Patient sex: M
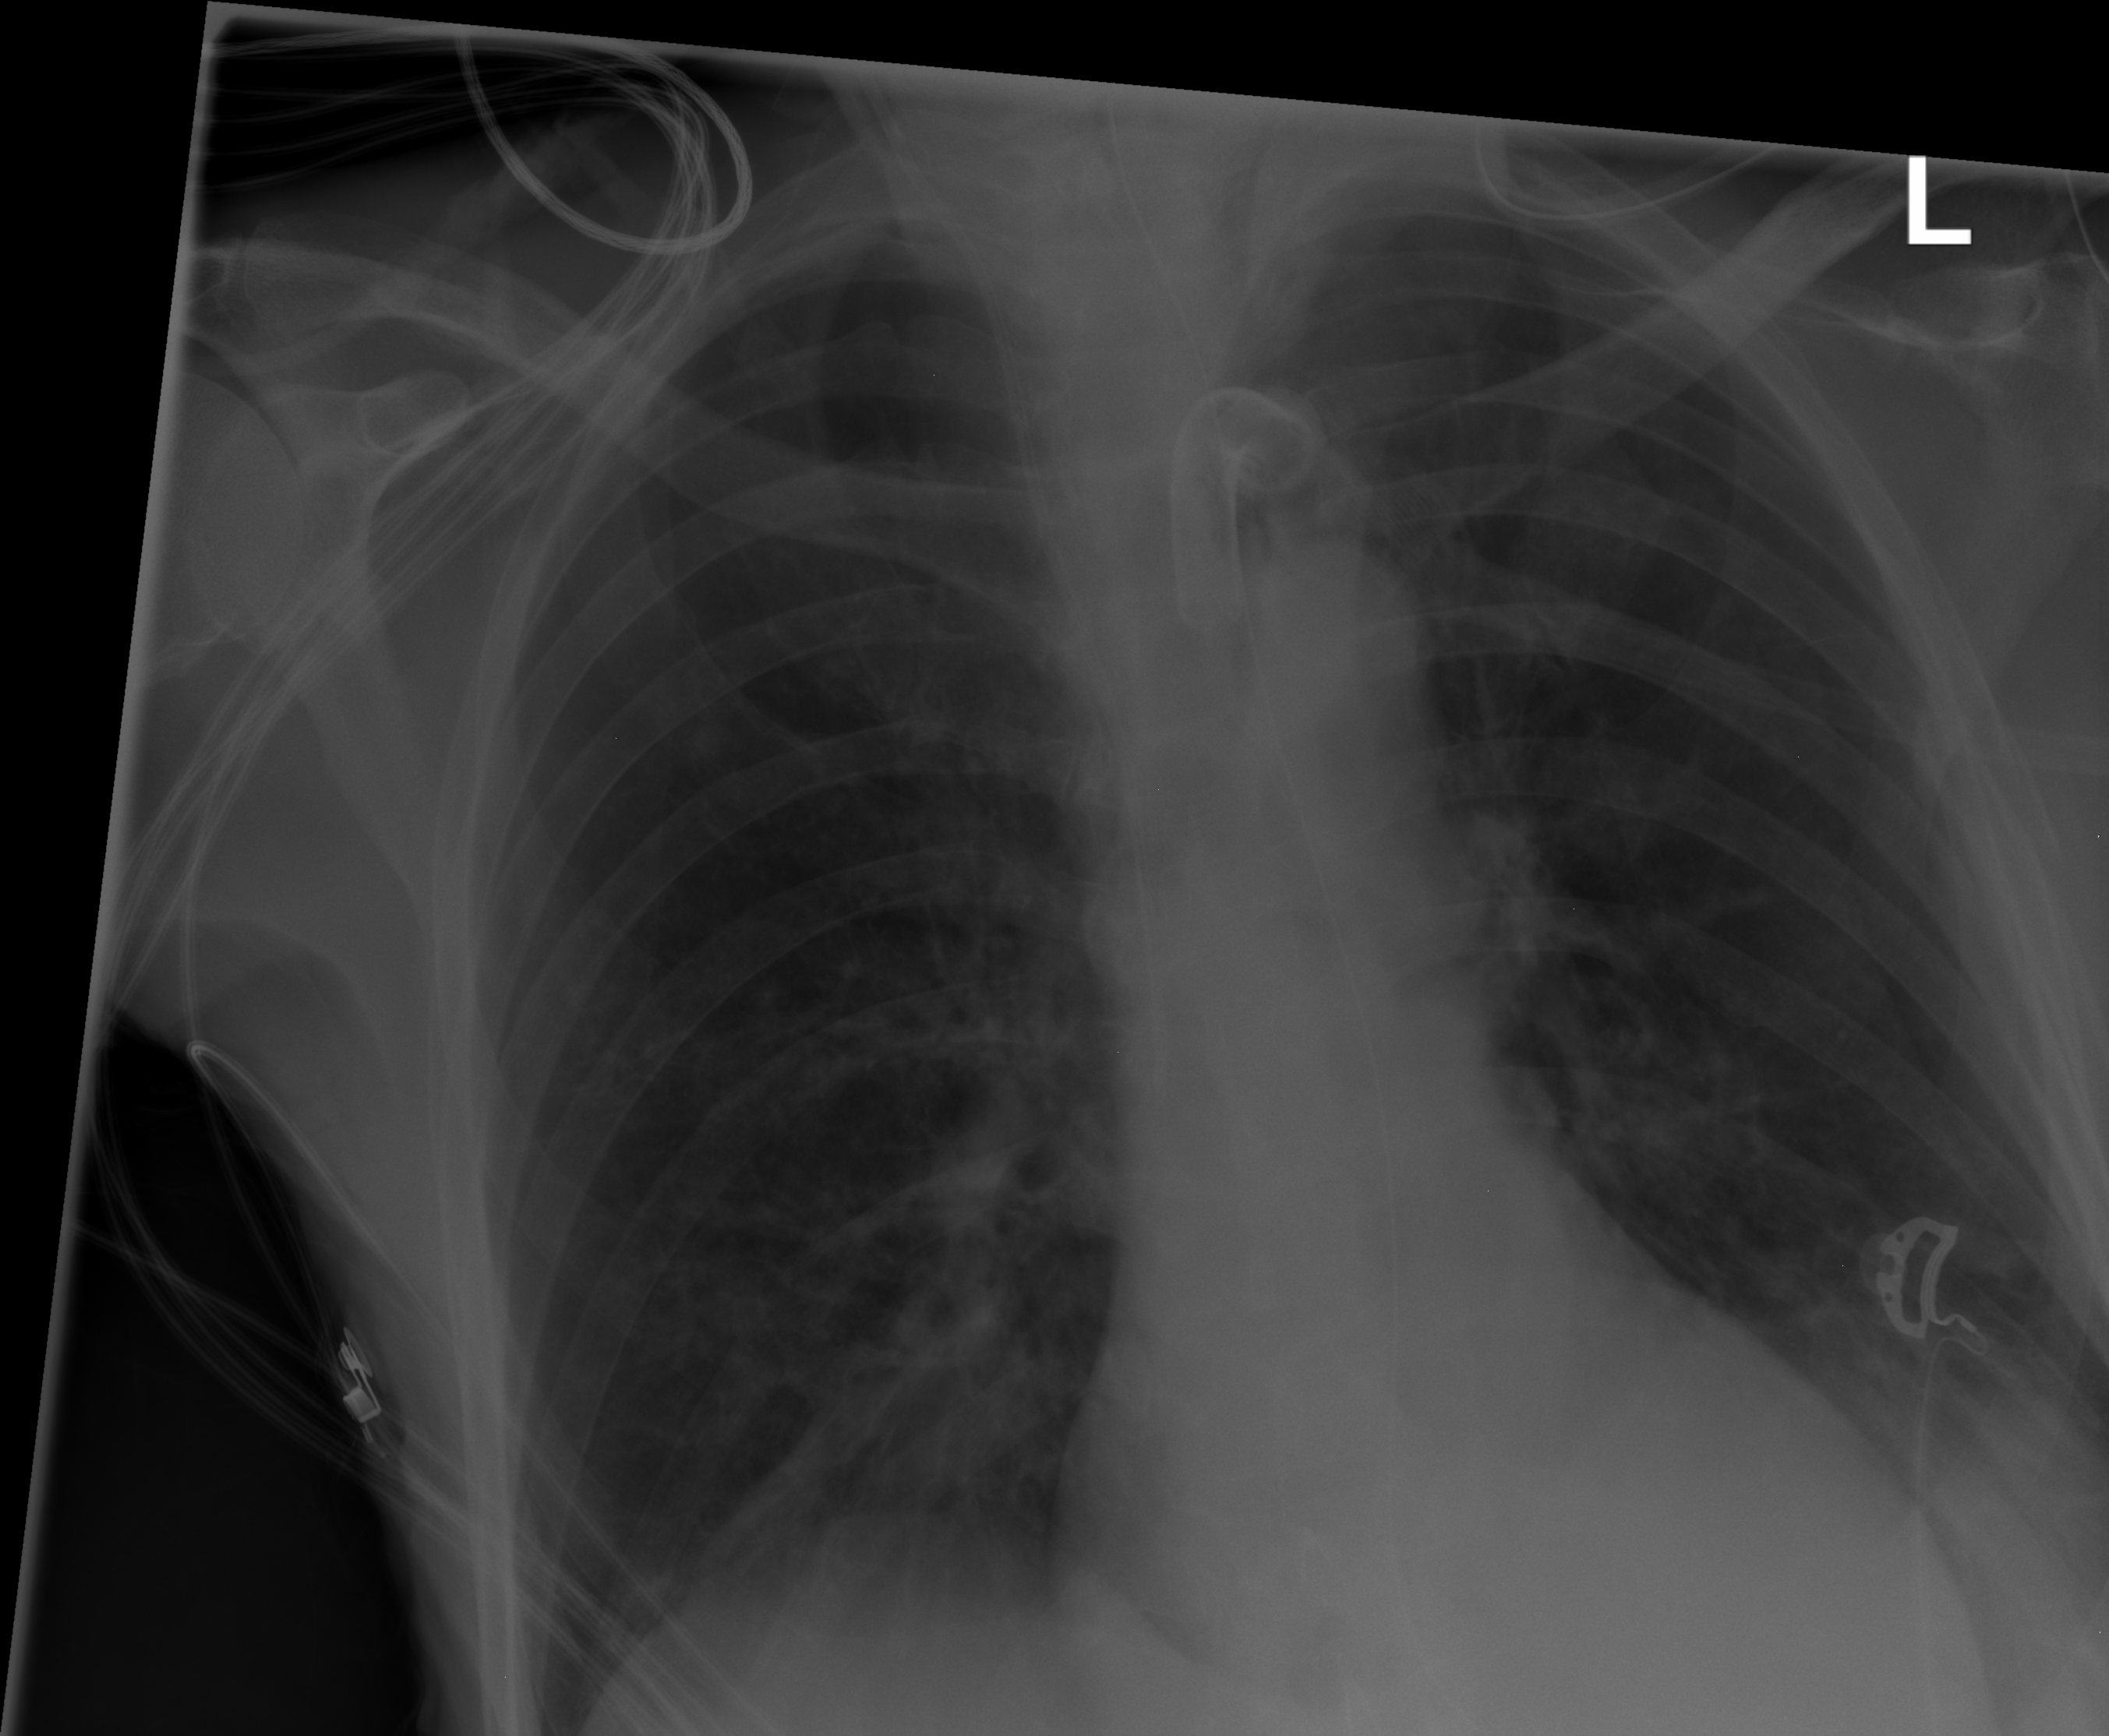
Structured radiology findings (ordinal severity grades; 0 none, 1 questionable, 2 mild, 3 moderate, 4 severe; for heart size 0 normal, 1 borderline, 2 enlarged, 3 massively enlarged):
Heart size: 0
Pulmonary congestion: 1
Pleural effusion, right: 0
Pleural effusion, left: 1
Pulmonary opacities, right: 2
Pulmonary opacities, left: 0
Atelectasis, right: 1
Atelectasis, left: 1